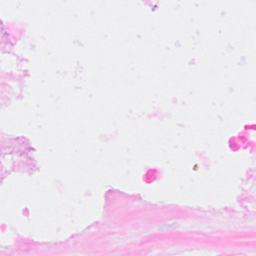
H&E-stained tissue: Breast